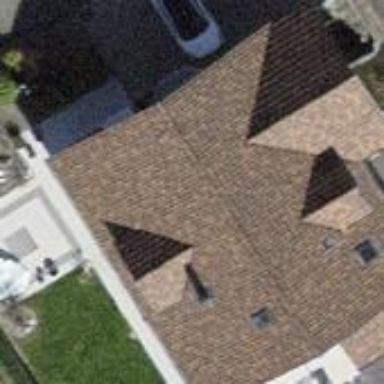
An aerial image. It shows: Building with tile roof.